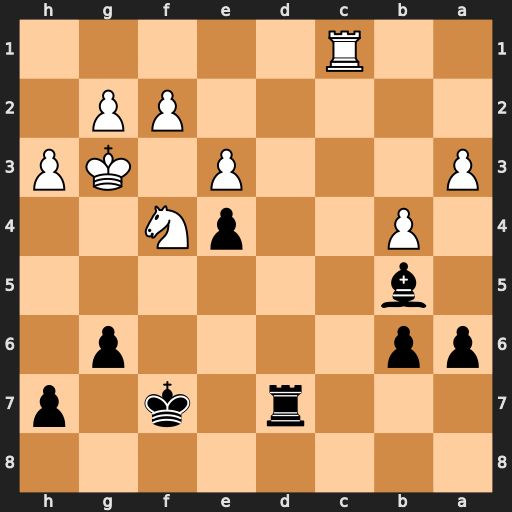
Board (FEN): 8/3r1k1p/pp4p1/1b6/1P2pN2/P3P1KP/5PP1/2R5
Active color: b
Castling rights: -
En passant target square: -
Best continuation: g5 h4 gxf4+